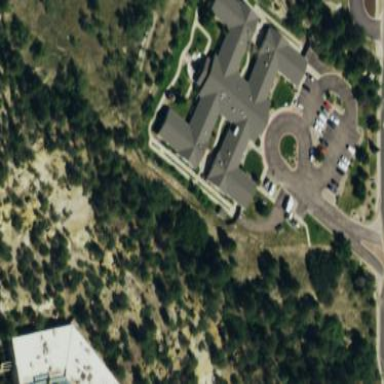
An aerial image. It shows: Nursing home building.